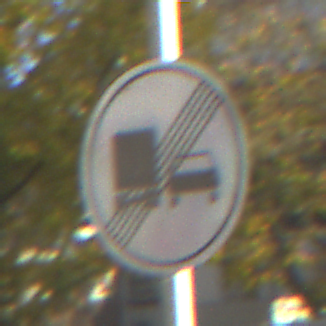
Verkehrszeichen: EndeUeberholverbotKraftfahrzeuge
Umgebung: Outdoor, Urban
Tageszeit: SunriseSunset
Wetter: PartlyCloudy
Licht: Natural
Jahreszeit: Autumn
Kontrast: HighContrast